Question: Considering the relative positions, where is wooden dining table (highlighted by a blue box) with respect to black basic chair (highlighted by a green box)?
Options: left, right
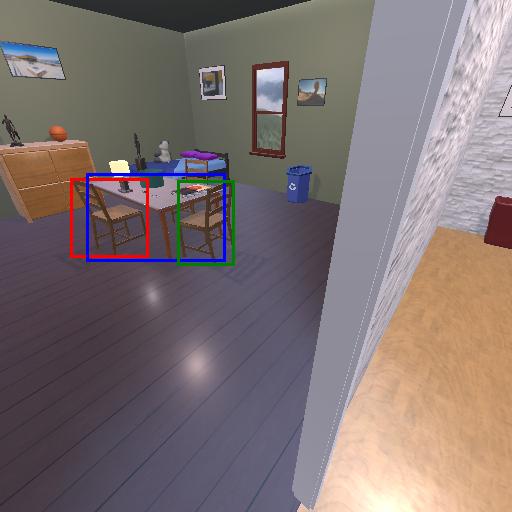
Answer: left